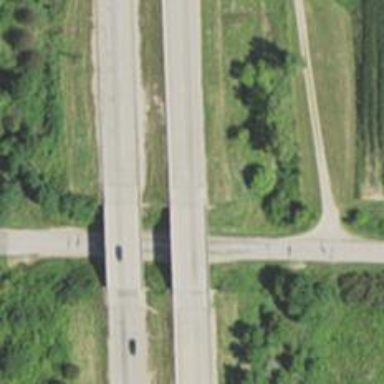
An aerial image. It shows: Motorway bridge.